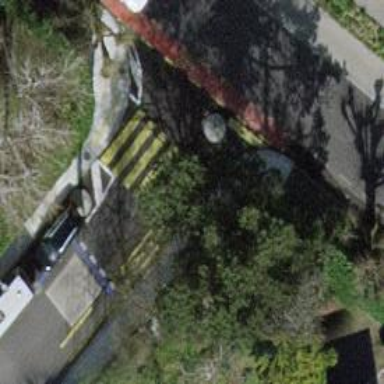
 and there is cycle lane on the opposite side. The sidewalks have concrete surface."